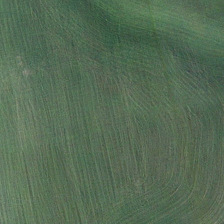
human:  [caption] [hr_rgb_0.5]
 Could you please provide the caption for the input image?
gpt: this is a vast meadow .

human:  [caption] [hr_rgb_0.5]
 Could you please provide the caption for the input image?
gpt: this is a vast meadow .

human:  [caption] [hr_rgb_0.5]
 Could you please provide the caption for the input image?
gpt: this land has grown a lot of grass .

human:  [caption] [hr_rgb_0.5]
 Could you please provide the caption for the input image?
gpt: this land has grown a lot of grass .

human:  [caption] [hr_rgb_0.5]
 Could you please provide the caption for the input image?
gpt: this is a vast meadow .